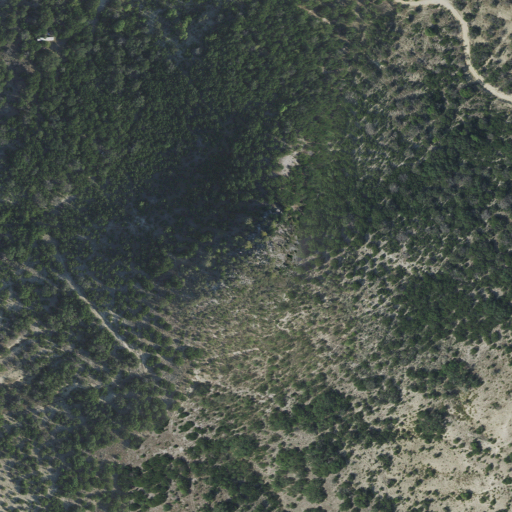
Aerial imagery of mountain in Texas named Pikes Peak containing shrub, evergreen forest, low intensity development, open development, and medium intensity development